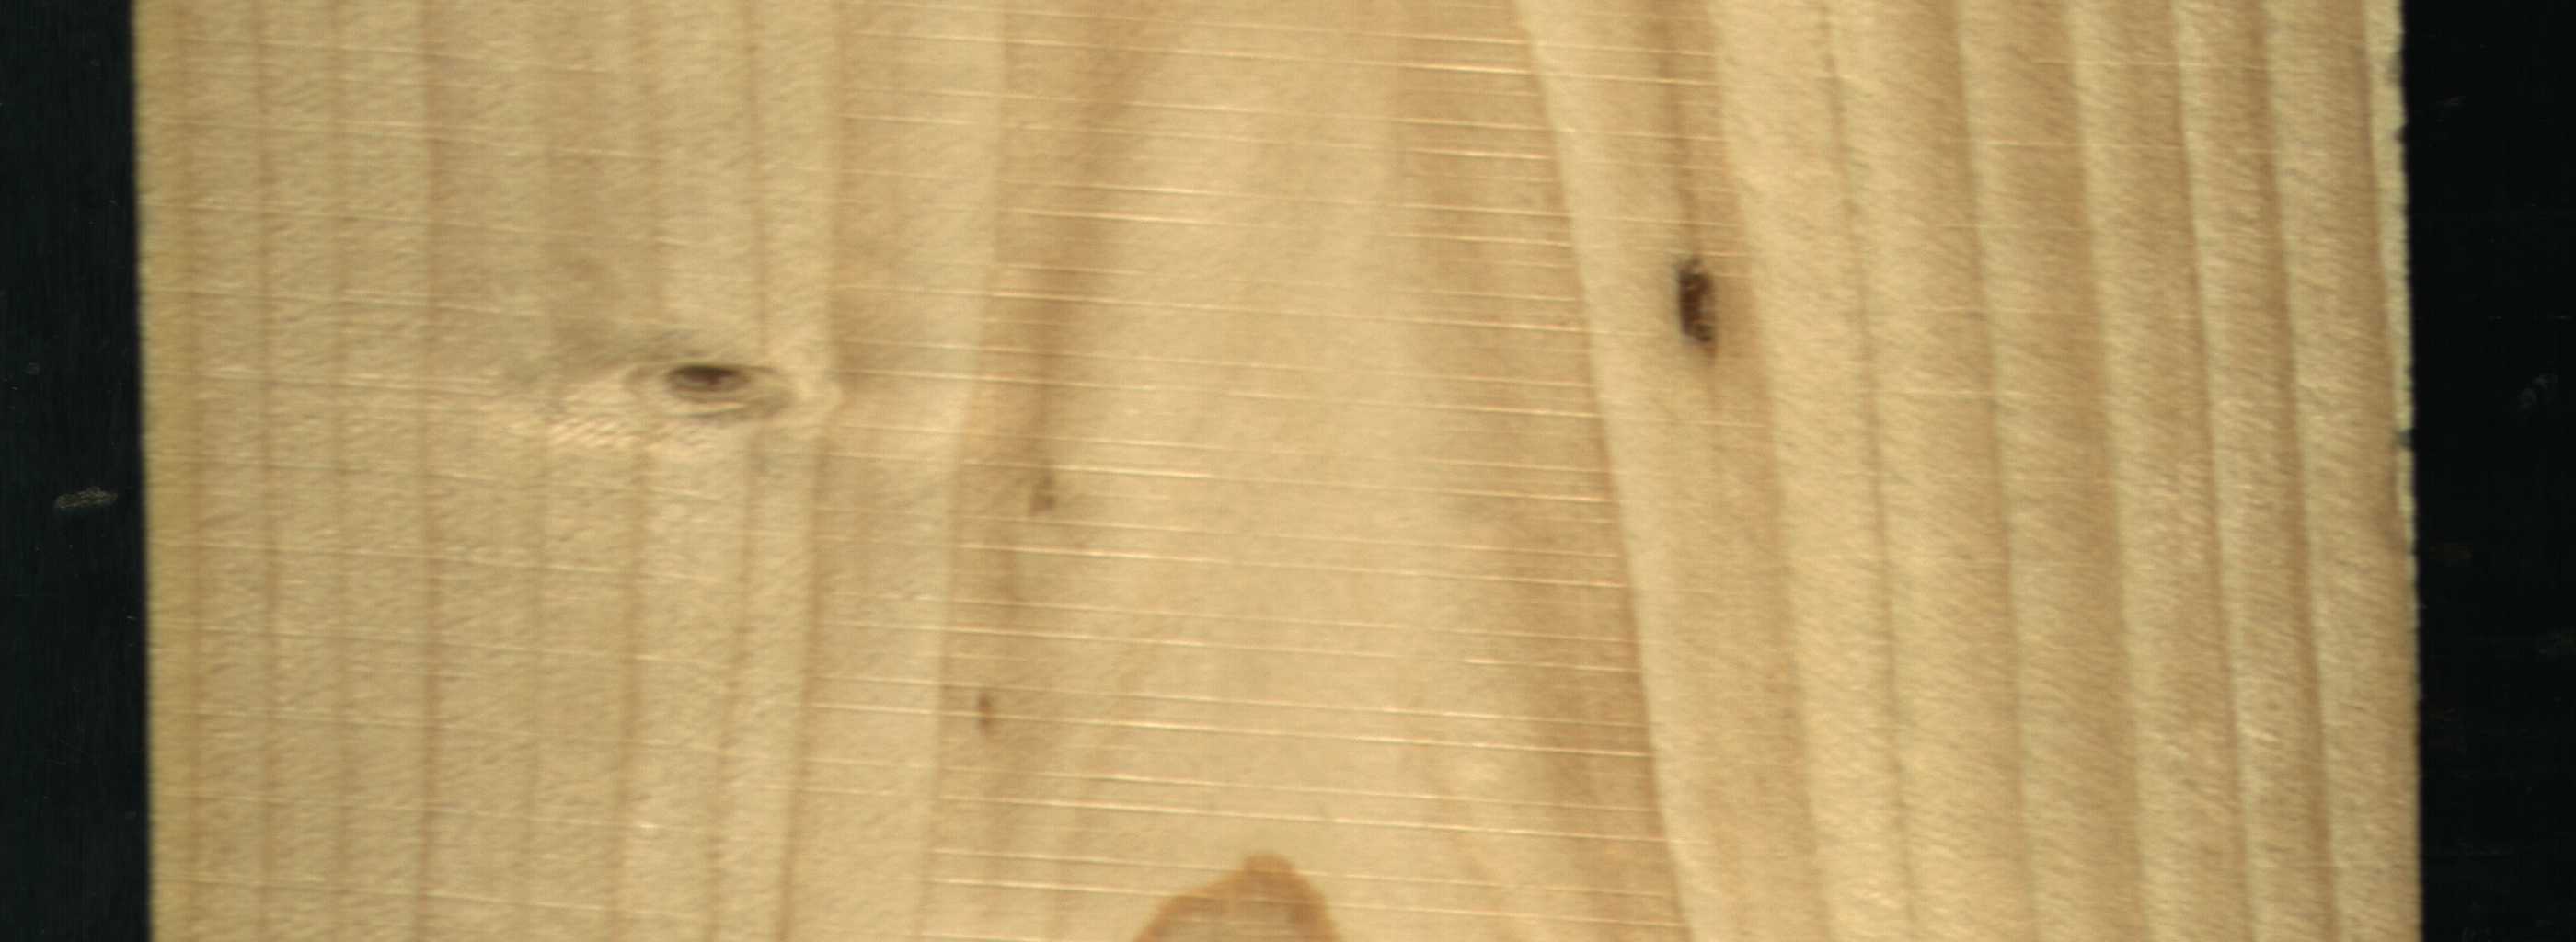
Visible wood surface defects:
resin
Live_Knot